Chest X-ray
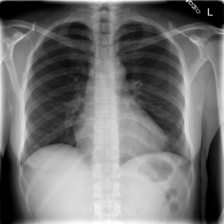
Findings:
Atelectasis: negative
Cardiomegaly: negative
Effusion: negative
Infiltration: positive
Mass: negative
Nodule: negative
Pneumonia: negative
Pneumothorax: negative
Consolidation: negative
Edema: negative
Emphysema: negative
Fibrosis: negative
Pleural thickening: negative
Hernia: negative